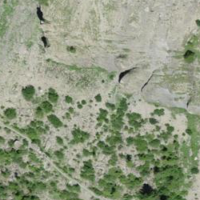
EUNIS habitat code: 23
Species observed at this site:
Gonepteryx rhamni
Graphosoma italicum
Cephalanthera longifolia